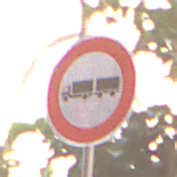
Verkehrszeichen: VerbotLastkraftwagenMitAnhaenger
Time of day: MorningAfternoon
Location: Outdoor (Urban)
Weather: Clear
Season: NotSpecified
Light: Natural